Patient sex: F
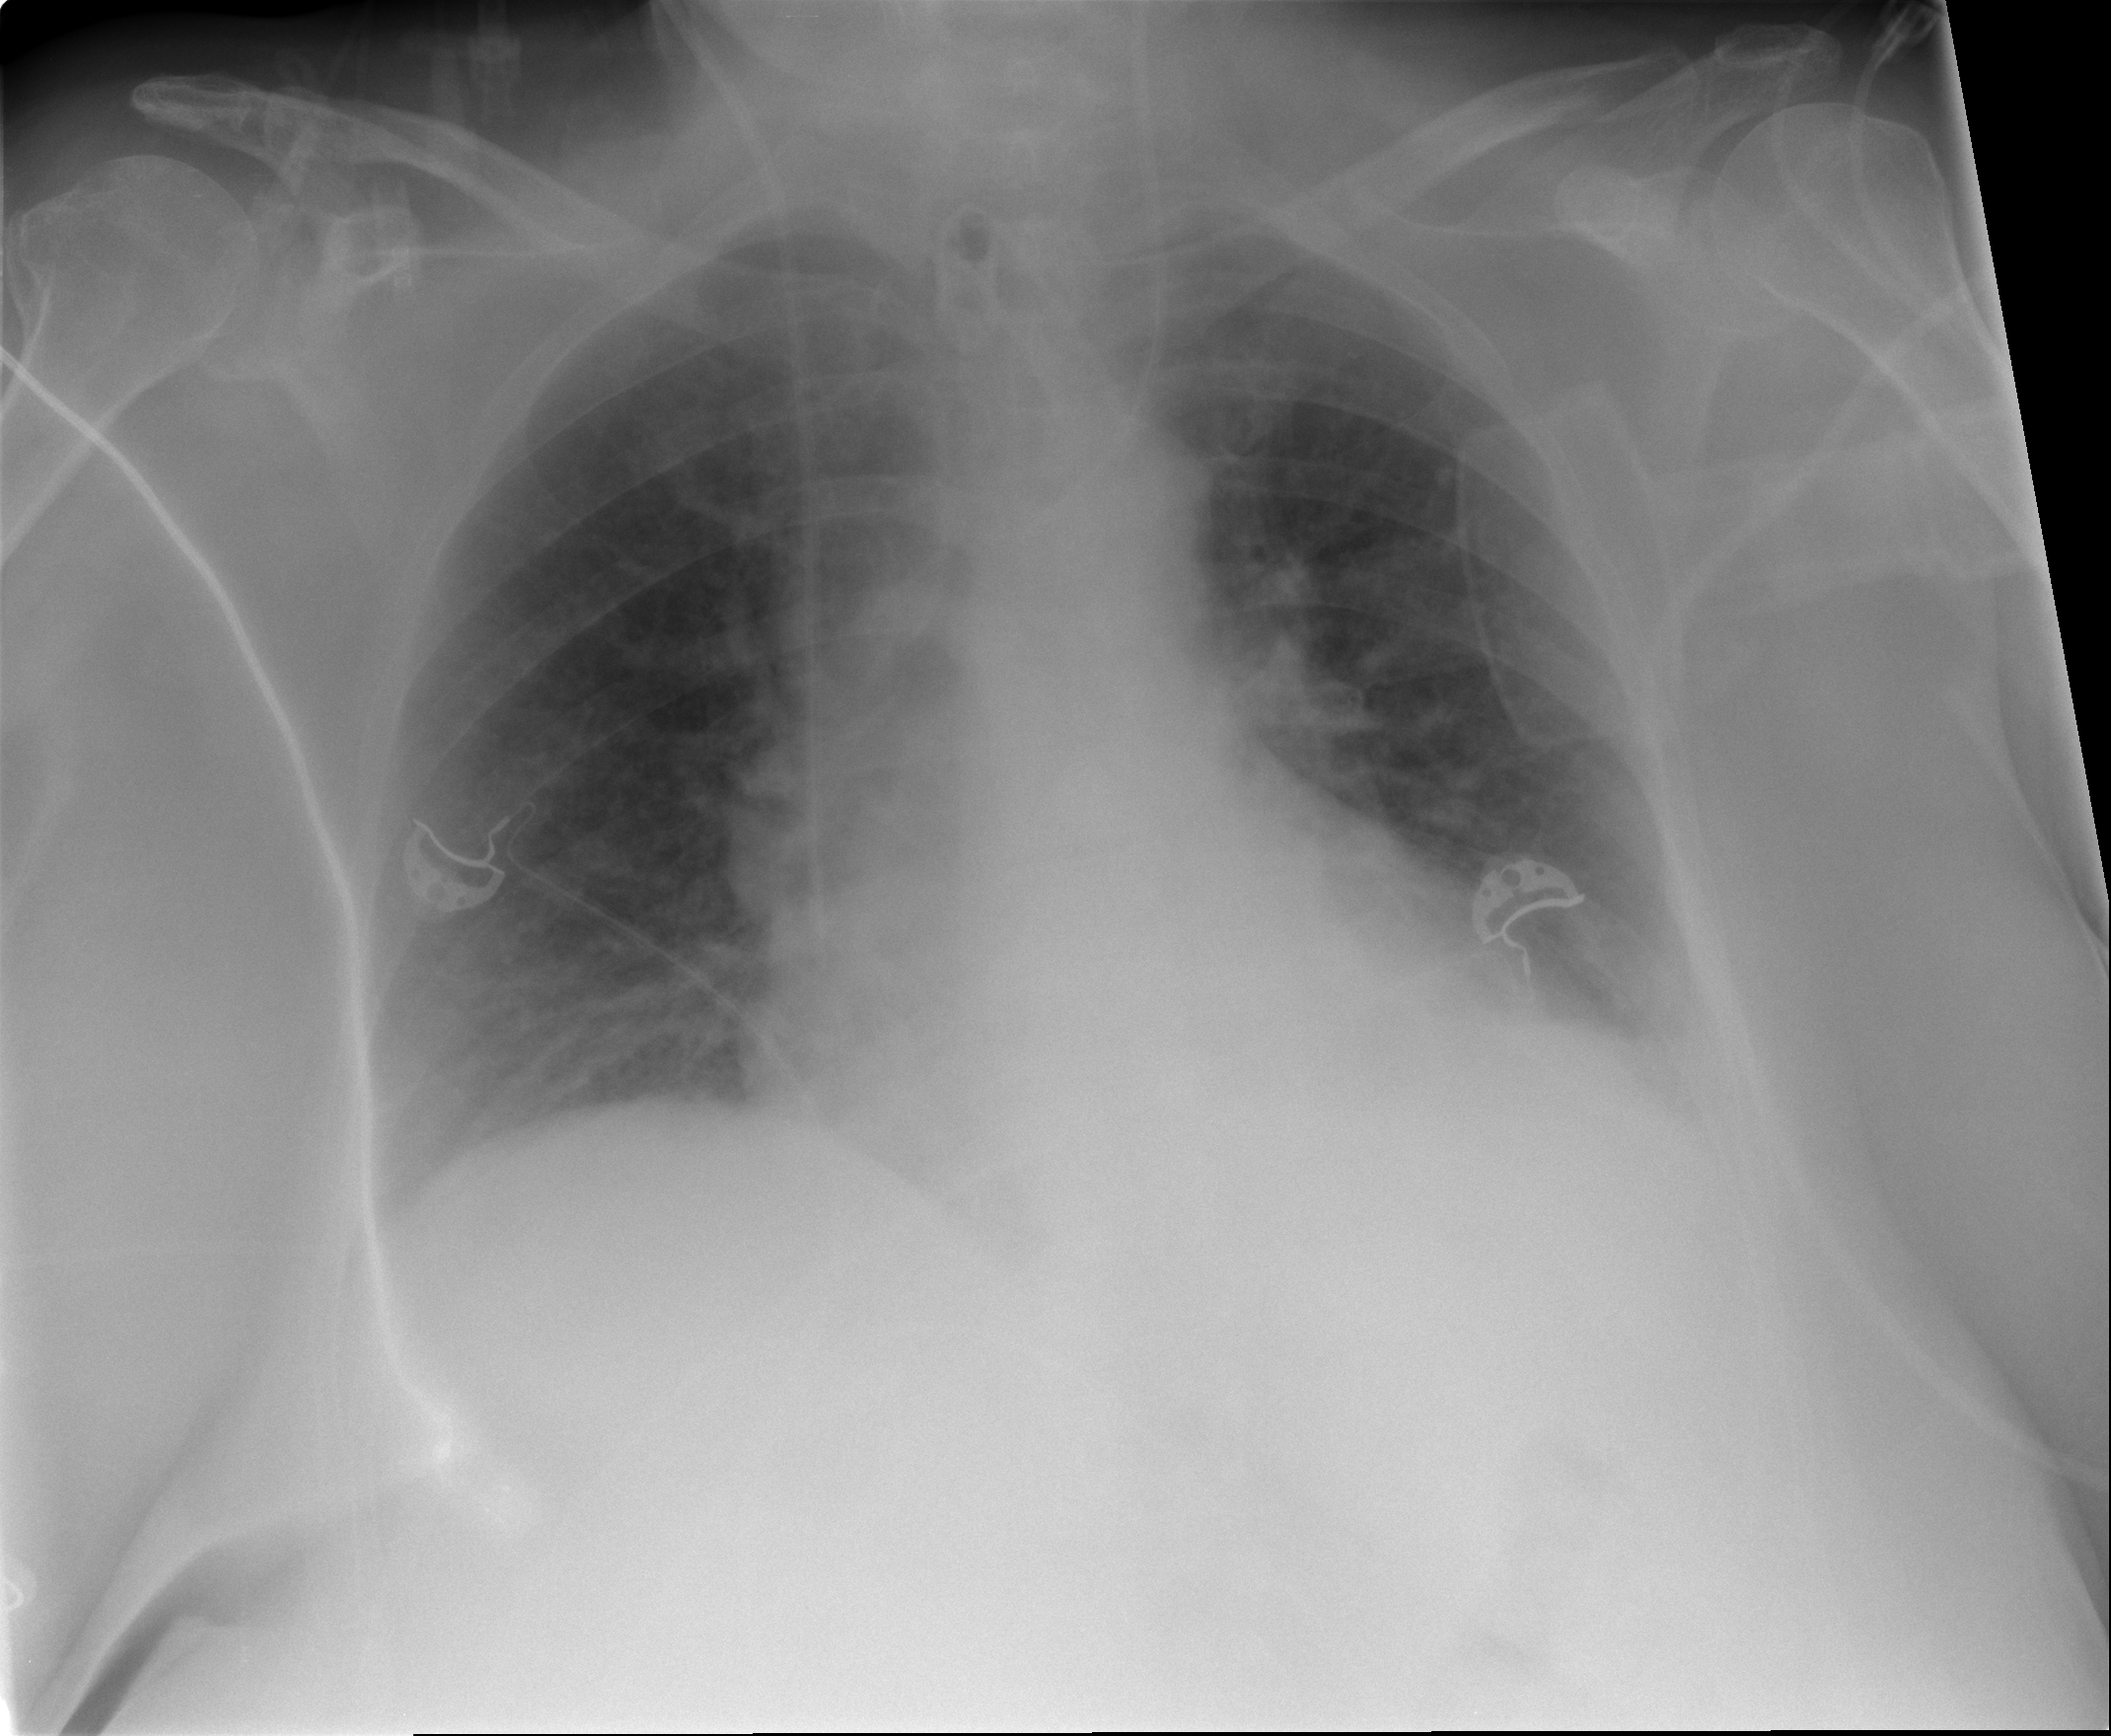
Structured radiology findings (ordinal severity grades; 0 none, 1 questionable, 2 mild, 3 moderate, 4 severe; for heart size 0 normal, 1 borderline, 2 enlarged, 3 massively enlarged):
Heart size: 2
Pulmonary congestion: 2
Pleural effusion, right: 0
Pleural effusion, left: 2
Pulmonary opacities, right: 0
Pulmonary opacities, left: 2
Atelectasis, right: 0
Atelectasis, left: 0